Chest X-ray:
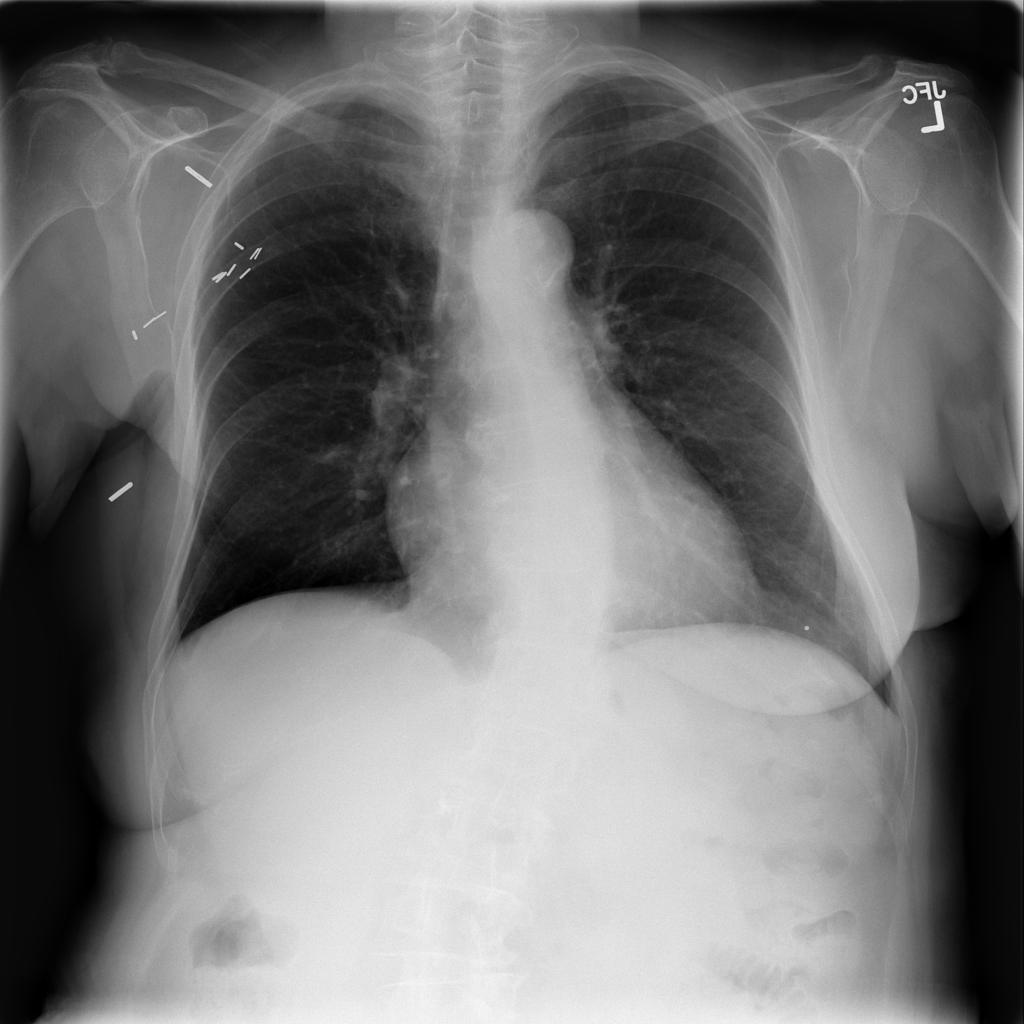
Findings: Cardiomegaly
No abnormal finding: no